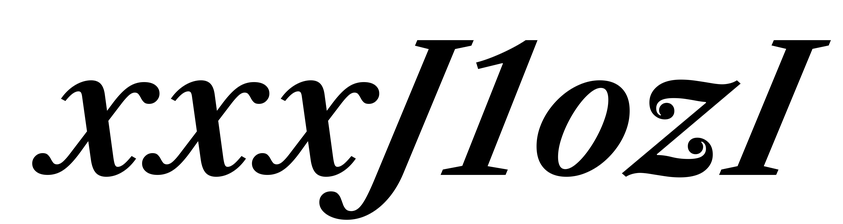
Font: LibreCaslonText-Italic_SemiBold_Italic